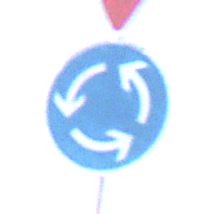
Verkehrszeichen: Kreisverkehr
Zusatzzeichen oben: VorfahrtGewaehren
Umgebung: Outdoor, Nature
Tageszeit: SunriseSunset
Wetter: PartlyCloudy
Licht: Natural
Jahreszeit: NotSpecified
Kontrast: HighContrast